Question: Im trying to implement windows phone 8.1 notification background task.
it is implemented with one bug!
the toast notification message will appear in the action center more than once. sometimes 9times.
here is my code:
'''
public sealed class my_bg_notifier: IBackgroundTask
{
public async void Run(IBackgroundTaskInstance taskInstance)
{
var deferral = taskInstance.GetDeferral();
bool status = await notificationChecker.check();
if (status)
{
populateNotification(notificationChecker.count);
}
deferral.Complete();
}
}
'''
I tried to debug so I put a breakpoint over the line status.
and I was surprised that it is called more than once and that is why my notification will pop-up more than one time.
and the message that is showed from the debugger breakpoint clearly states that there are multiple threads doing the same job simultaneously.

so i thought to prevent running the method by more than one thread by using a boolean flag as follow:
'''
public sealed class my_bg_notifier: IBackgroundTask
{
private static bool isNotBusy = true;
public async void Run(IBackgroundTaskInstance taskInstance)
{
if (isNotBusy)
{
isNotBusy = false;
var deferral = taskInstance.GetDeferral();
bool status = await notificationChecker.check();
if (status)
{
populateNotification(notificationChecker.count);
}
deferral.Complete();
}
isNotBusy = true;
}
}
'''
but again that didn't work.
my question is :
why would a background task run more than once by multiple thread simultanously.
and How can I block this behavioud? should I use lock keyword?
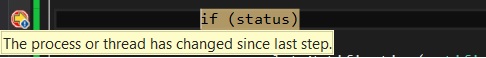
Answer: Okkkkk!!! It was my fault. In my code i registered the background task on each app launch without checking if it is already registered.
So i used code as below to check if my task is registered then no need to register it again.
'''
var taskRegistered = false;
var exampleTaskName = "ExampleBackgroundTask";
foreach (var task in Background.BackgroundTaskRegistration.AllTasks)
{
if (task.Value.Name == exampleTaskName)
{
taskRegistered = true;
break;
}
}
'''
Source: <URL>